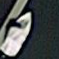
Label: Civil_yacht